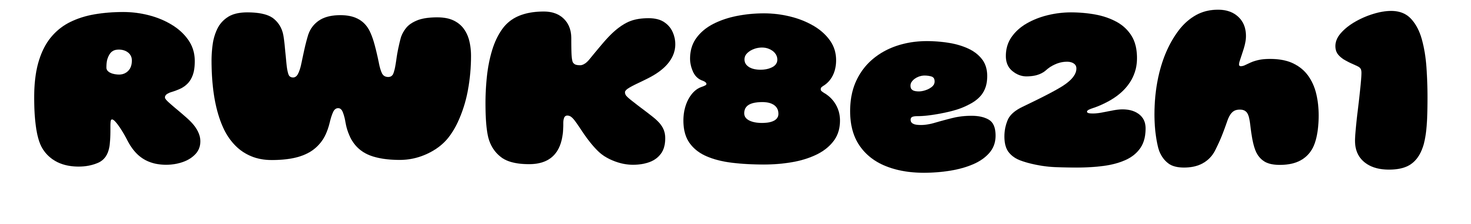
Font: Gluten_Black